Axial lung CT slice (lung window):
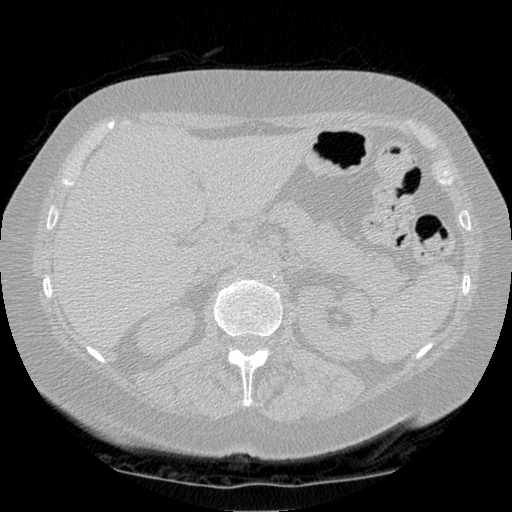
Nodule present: no